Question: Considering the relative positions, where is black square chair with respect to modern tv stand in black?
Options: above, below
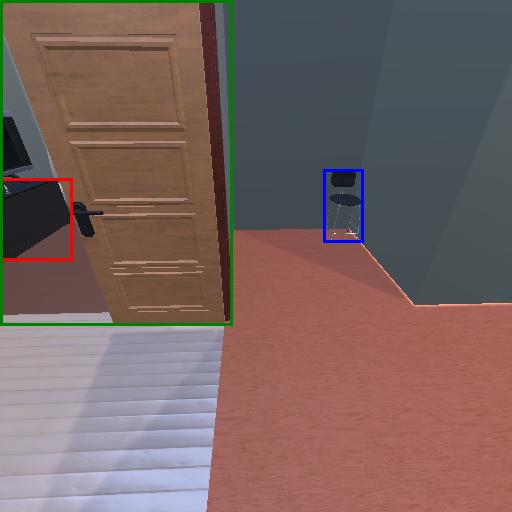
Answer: above